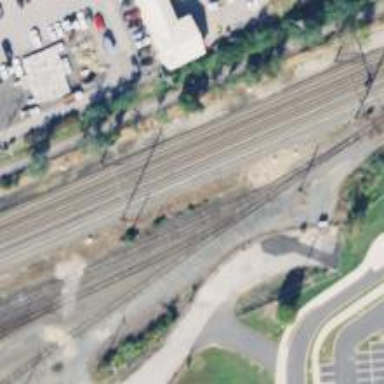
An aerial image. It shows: Railway track with contact line for electrification.